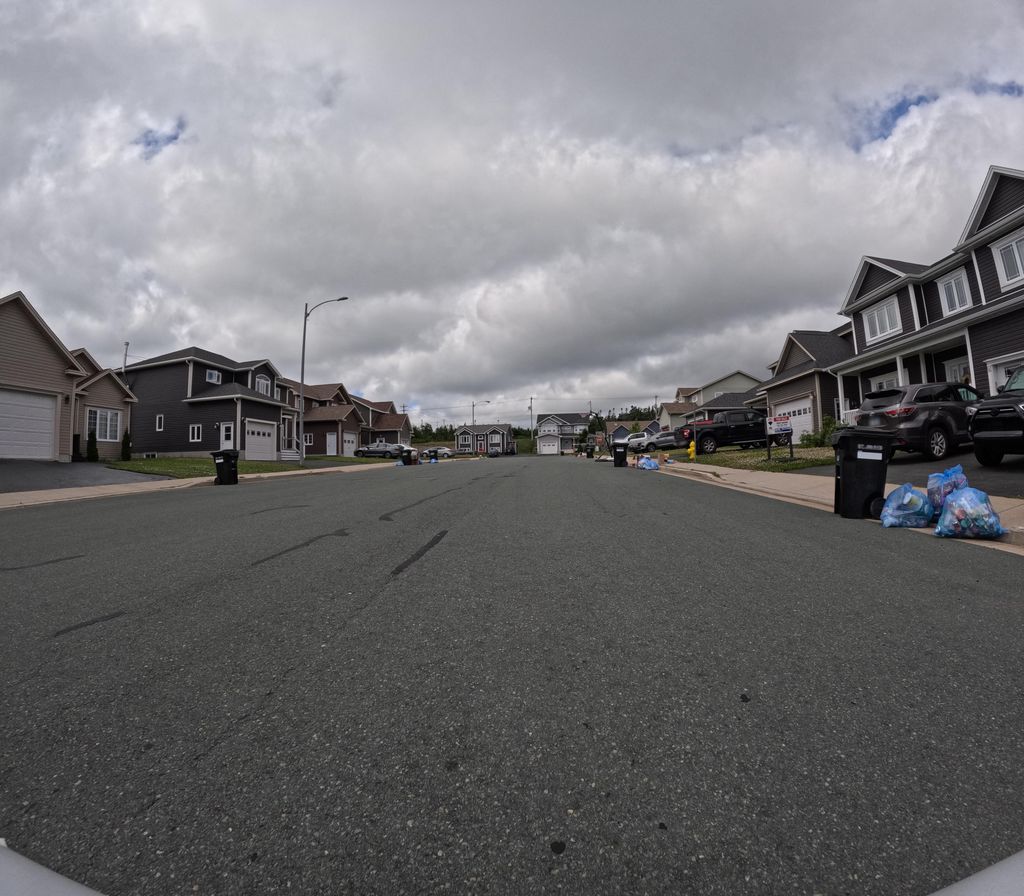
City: st_johns